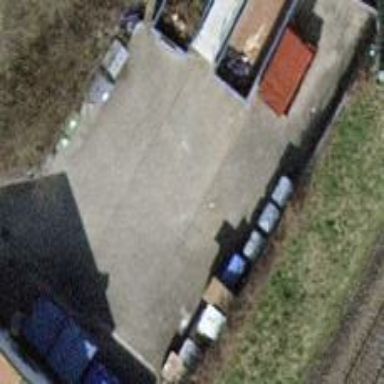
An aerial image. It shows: Recycling center for various types of waste.